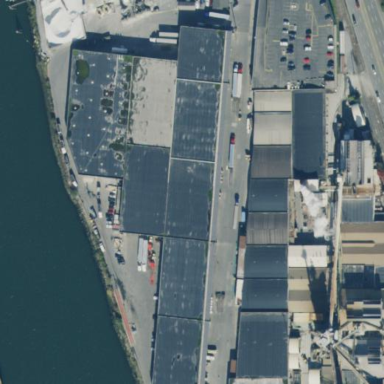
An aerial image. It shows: Industrial area.